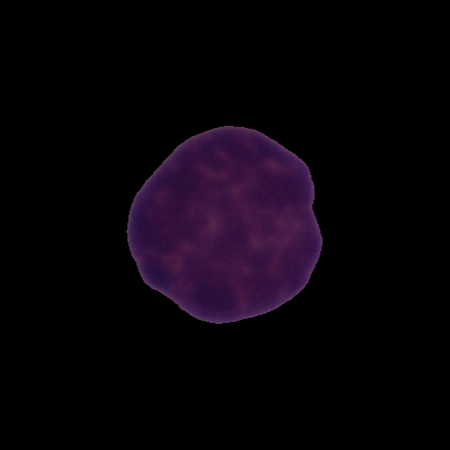
Label: healthy